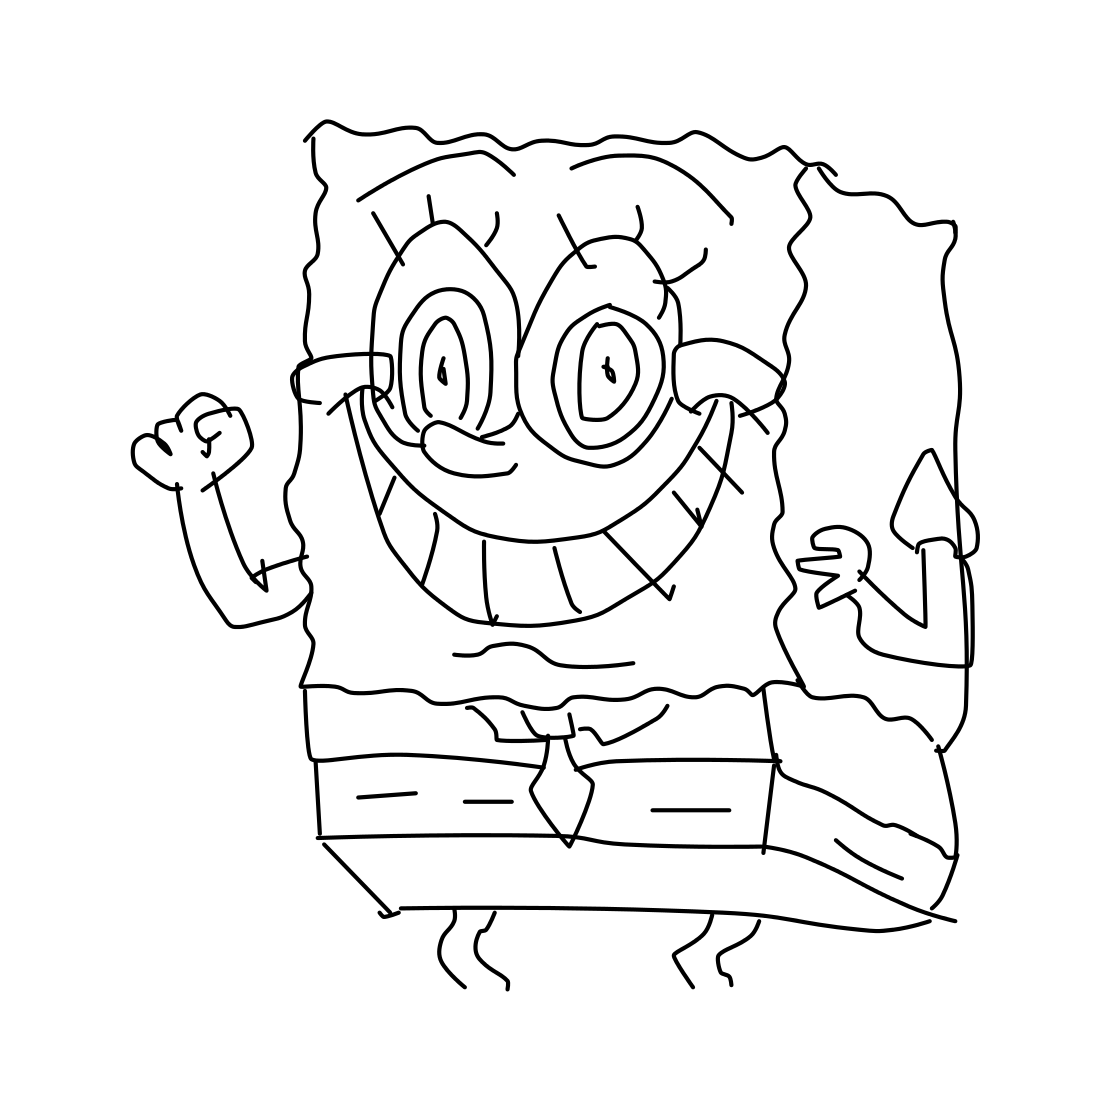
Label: sponge bob